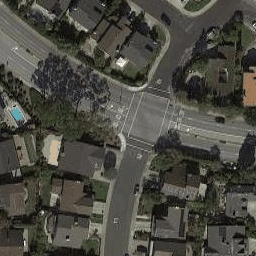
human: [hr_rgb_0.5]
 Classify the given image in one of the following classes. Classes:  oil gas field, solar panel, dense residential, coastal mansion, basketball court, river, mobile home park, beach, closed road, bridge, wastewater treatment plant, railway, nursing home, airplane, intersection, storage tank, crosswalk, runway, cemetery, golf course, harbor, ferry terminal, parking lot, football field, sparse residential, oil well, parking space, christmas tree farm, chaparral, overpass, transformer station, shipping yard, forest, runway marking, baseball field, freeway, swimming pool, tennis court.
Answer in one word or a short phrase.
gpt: intersection